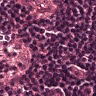
Metastatic tissue present: no